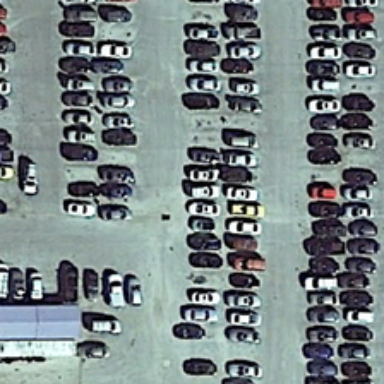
Many cars are parked in a parking lot .